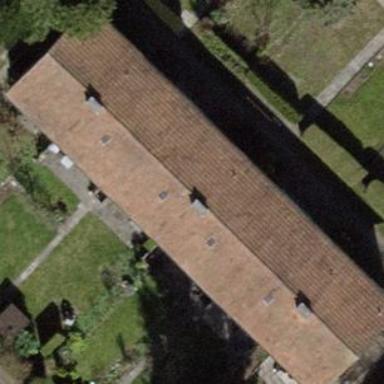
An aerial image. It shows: Terrace building.